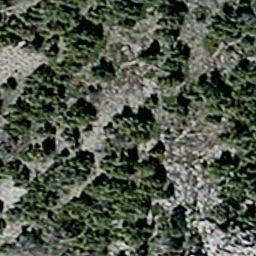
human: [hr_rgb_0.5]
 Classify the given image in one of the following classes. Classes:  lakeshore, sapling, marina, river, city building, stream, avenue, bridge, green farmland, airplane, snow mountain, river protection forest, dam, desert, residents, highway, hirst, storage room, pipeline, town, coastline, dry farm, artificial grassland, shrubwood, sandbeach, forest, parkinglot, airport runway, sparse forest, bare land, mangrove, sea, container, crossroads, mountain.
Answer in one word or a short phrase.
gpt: sparse forest